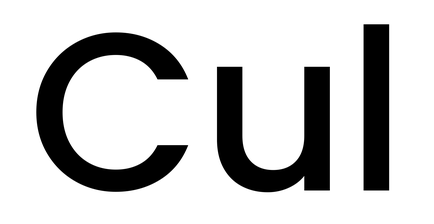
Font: Poppins-Medium